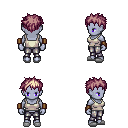
a pixel art fantasy rpg character, female body template, dark elf, purple skin, white pirate shirt, metal pants, white blonde bedhead hairstyle, leather bracers, white slippers, four views (front, back, left, right), 2x2 character sprite sheet, small pixel art, hard edges, no anti-aliasing